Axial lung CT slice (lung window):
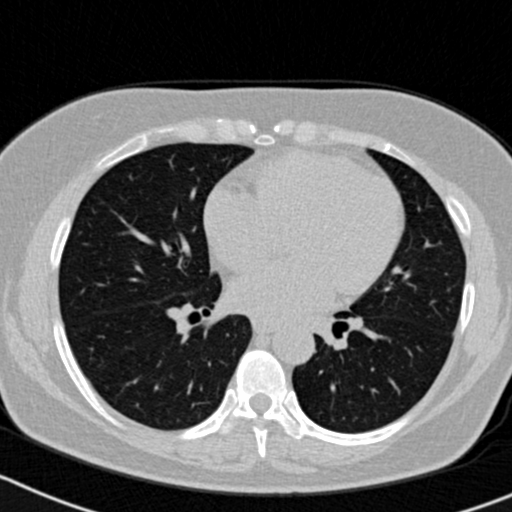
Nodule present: no